Field crop: maize
Growth stage: 2
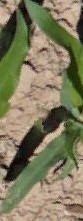
Species: maize